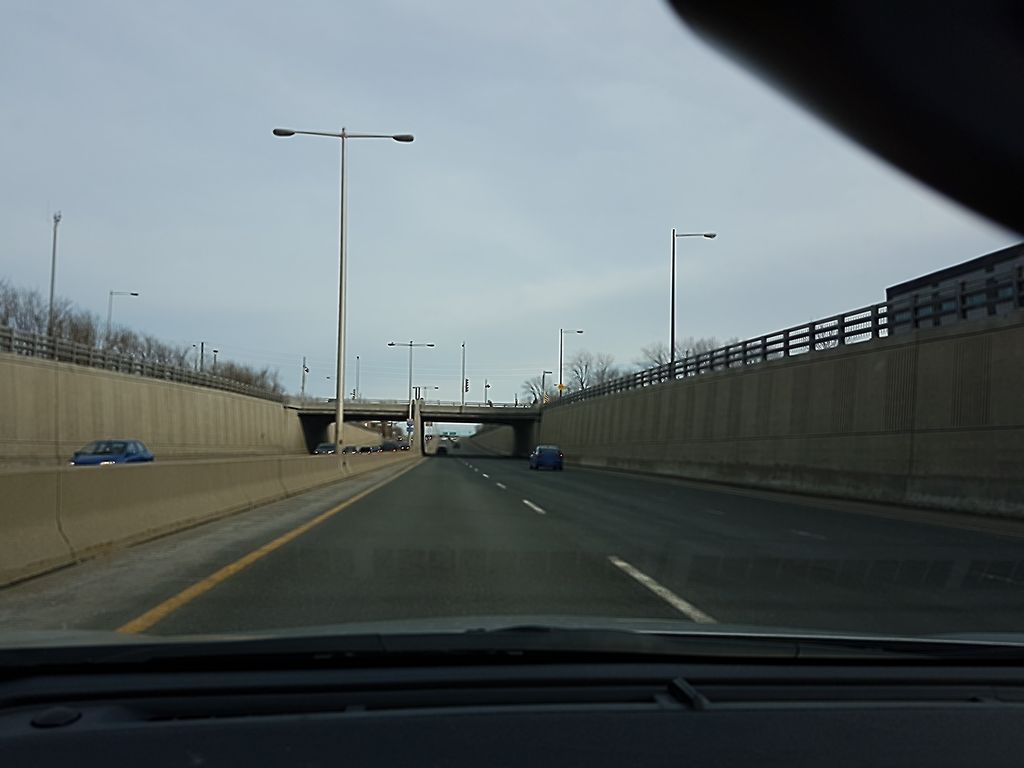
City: quebec_city